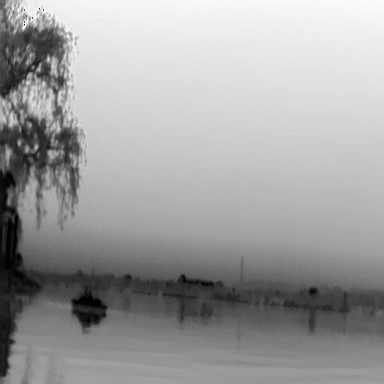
There is a warship in the infrared image.